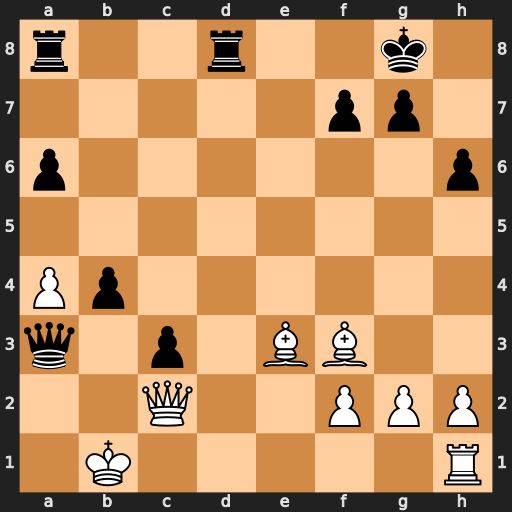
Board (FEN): r2r2k1/5pp1/p6p/8/Pp6/q1p1BB2/2Q2PPP/1K5R
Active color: w
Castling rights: -
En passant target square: -
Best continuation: Bc1 b3 Bxa3